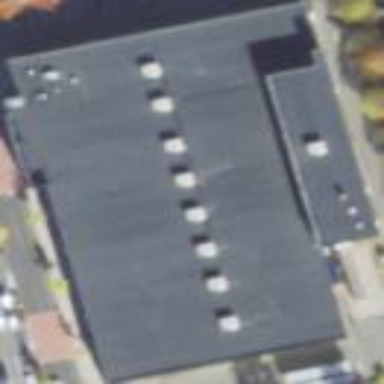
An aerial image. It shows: Building.